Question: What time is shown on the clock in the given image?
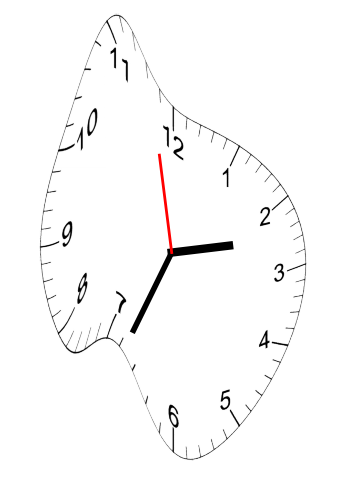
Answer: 02:33:58